Interaction volume radius: 10 \u00c5
Interaction volume height: 45 \u00c5
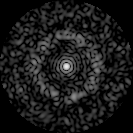
Disorder parameter: 0.8235